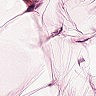
Metastatic tissue present: no